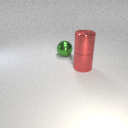
large red metal cylinder above large red metal cylinder